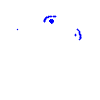
Particle: kaon